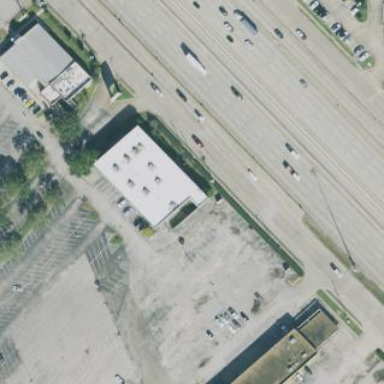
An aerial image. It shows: Retail building housing furniture shop.